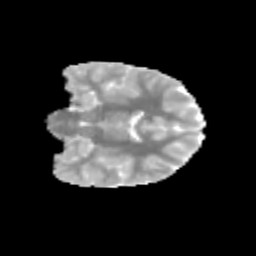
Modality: MD
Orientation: coronal
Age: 11
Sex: female
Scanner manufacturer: siemens
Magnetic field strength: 3 T
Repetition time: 3.8 s
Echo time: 0.07 s